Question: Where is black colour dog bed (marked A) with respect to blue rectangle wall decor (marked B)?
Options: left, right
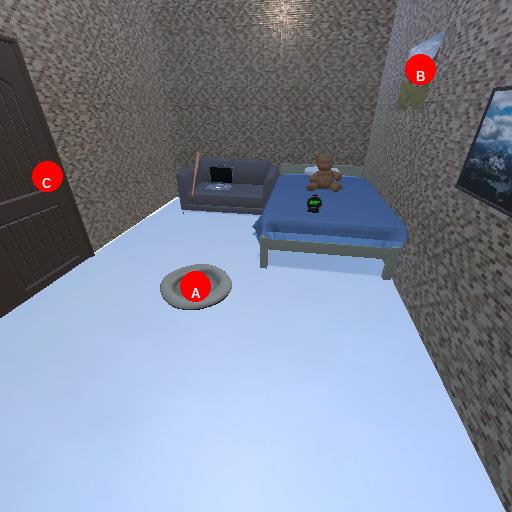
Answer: left